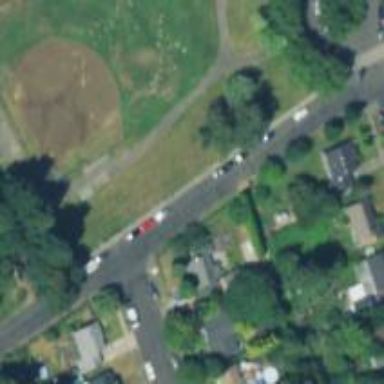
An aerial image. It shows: Residential road with sidewalk on the left.